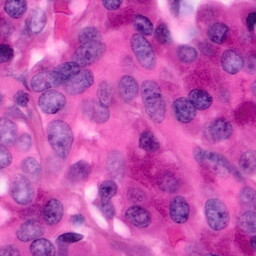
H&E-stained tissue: Pancreatic